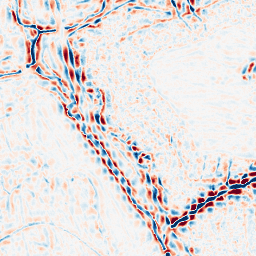
Category: wavelet
Decomposition family: wavelet_biorthogonal
Decomposition parameters: wavelet: bior5.5
level: 3
Upsampling method: cubic_mitchell
Upsampling parameters: scale: 2
Upsampling scale: 2